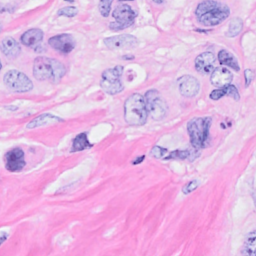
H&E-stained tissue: Breast